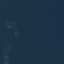
Label: SeaLake